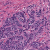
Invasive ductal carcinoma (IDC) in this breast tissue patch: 1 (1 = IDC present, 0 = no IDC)